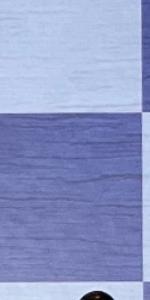
Label: Pawn_Black